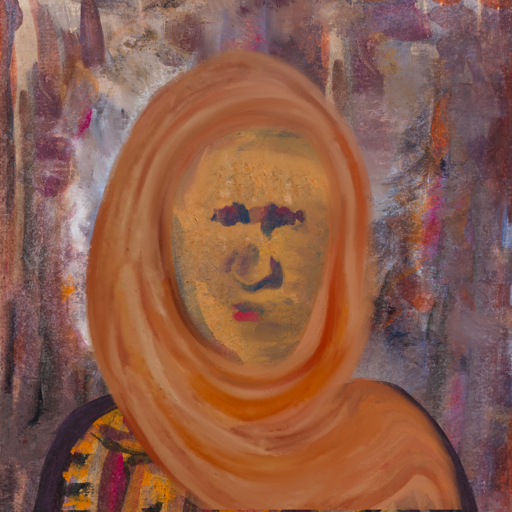
Background: Hypocrite, Head And Neck Front: In_The_Sun, Face Front: In_The_Sun, Bust: Doll, Hair Front: Blank, Head Accessory: Pious_Lady_Scarf, Second Necklace: Blank, Necklace: Blank, Baby: Blank